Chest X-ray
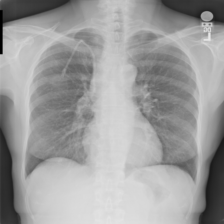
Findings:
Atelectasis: positive
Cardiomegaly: negative
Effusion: negative
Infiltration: negative
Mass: negative
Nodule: negative
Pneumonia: positive
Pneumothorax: negative
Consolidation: negative
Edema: negative
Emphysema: negative
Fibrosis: negative
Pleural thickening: negative
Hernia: negative